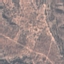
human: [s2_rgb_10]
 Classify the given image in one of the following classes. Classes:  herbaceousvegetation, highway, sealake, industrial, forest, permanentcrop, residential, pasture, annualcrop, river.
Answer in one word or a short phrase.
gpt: HerbaceousVegetation